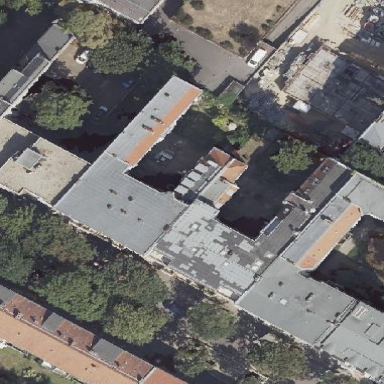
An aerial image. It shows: Building.